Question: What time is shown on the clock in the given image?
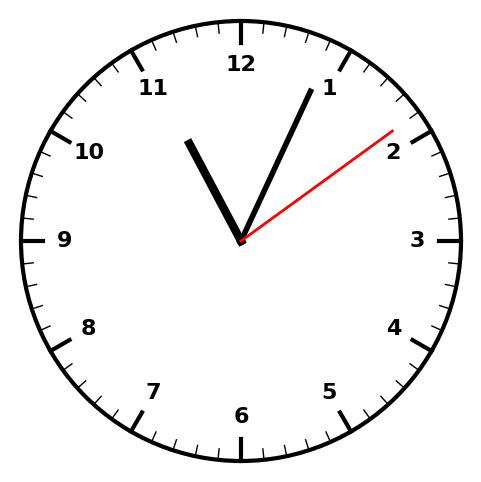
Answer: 11:04:09